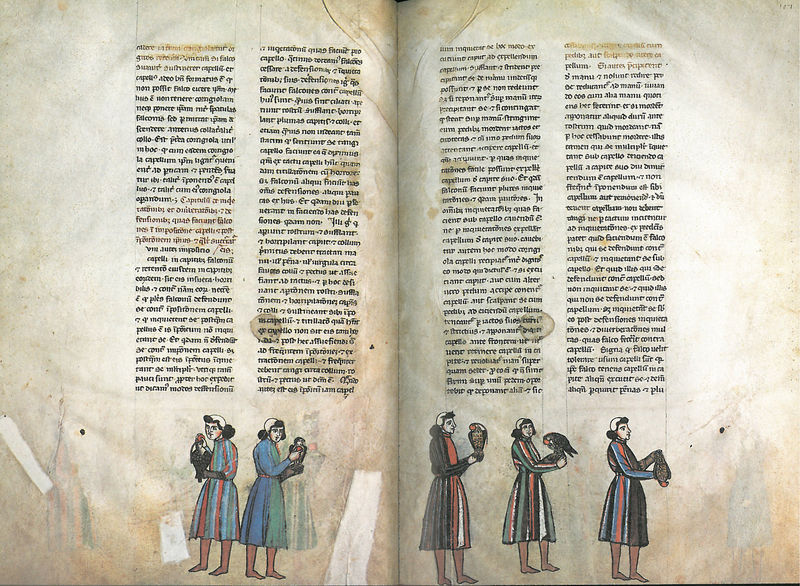
Titel: Falkenbuch Friedrichs des II.; De arte venandi cum avibus
Institution: Rom, Biblioteca Vaticana
Schlagwörter: akt, blau, falke, hand, mann, nackt, vogel, frauen, menschen, sitzen, kleid, kleider, männer, zeichnung, rot, tiere, wolke, haube, arm, geschichte, stehen, stein, tragen, fünf, vögel, gewand, stock, schrift, papier, stab, fels, grafik, graphik, spalten, figuren, leuchten, strümpfe, buch, orient, druck, illustration, text, kunst, jagd, flecken, pergament, mittelalter, abfolge, handschrift, latein, anleitung, schirft, jadg, falkner, greifvögel, doppelseite, codex, lehrbuch, kolumnen, chronik, geflickt, manuskript, handbuch, falken, abdrücke, falkenbuch, falknerei, vogelzucht, buchmalrei